I will show an image sequence of human cooking. I have annotated the images with numbered circles. Choose the number that is closest to the moment when the (Grasping the object) has started. You are a five-time world champion in this game. Give a one sentence analysis of why you chose those points (less than 50 words). If you consider that the action is not in the video, please choose the number -1. Provide your answer at the end in a json file of this format: {"points": []}
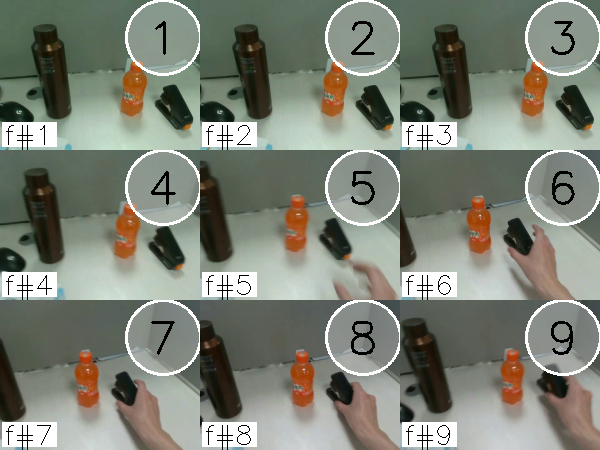
Frame 8 shows the clearest moment of hand-object contact.
{"points": [8]}